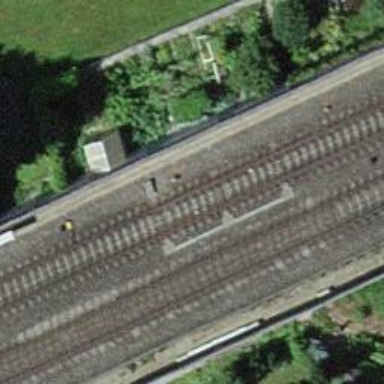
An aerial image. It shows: Railway switch.